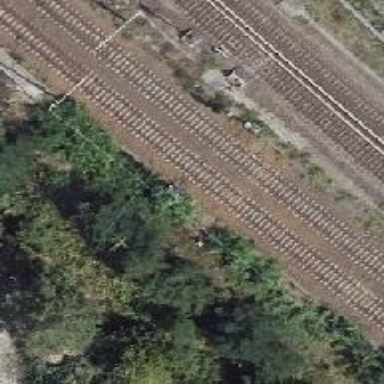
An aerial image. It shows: Railway signal.